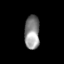
Tissue: skin
Cell type: Epithelial cells
Senescence score: 0.2748
Nuclear area (px): 501
Mean DAPI intensity: 140.104